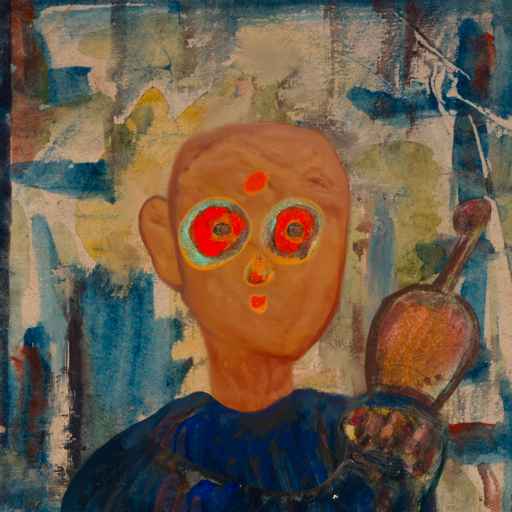
Background: Orphan, Head And Neck Front: Pious_Lady, Face Front: Sisters, Bust: Pipe, Hair Front: Blank, Head Accessory: Blank, Second Necklace: Blank, Necklace: Blank, Baby: Blank